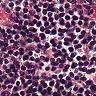
Metastatic tissue present: no